Question: I am copying data from a SQL table to another one. The sink has a stored procedure which in which a SQL Merge is done. The stored procedure has been tested directly and I can confirm that it works. I also have several different copy-activities with the same logic.
However, for 2 of them, I keep getting the following 'Factory Validation Output' error.
> Sink stored procedure table name is required
Any idea where this might come from?
Here the type and procedure:
'''
-- create type
create type [sta].[my_type] as table (
<URL> null,
<URL> null,
<URL> null,
<URL> null,
<URL> null,
<URL> null
)
GO
-- create procedure
create procedure [cdw].[sp_load_table]
@mytable [sta].[my_type] readonly
as
begin
merge [cdw].[mytable] as target
-- handle duplicates
using (select distinct * from @mytable) as source
on (target.[column1] = source.[column1]
and target.[column2] = source.[column2]
and target.[column3] = source.[column3]
and target.[column4] = source.[column4]
and target.[column5] = source.[column5]
and target.[column6] = source.[column6])
when matched and (
COALESCE(target.[column1], 1) <> COALESCE(source.[column1], 1)
or COALESCE(target.[column2], 1) <> COALESCE(source.[column2], 1)
or COALESCE(target.[column3], 1) <> COALESCE(source.[column3], 1)
or COALESCE(target.[column4], 1) <> COALESCE(source.[column4], 1)
or COALESCE(target.[column5], 1) <> COALESCE(source.[column5], 1)
or COALESCE(target.[column6], 1) <> COALESCE(source.[column6], 1)) then
update
set target.[column1] = source.[column1],
target.[column2] = source.[column2],
target.[column3] = source.[column3],
target.[column4] = source.[column4],
target.[column5] = source.[column5],
target.[column6] = source.[column6]
when not matched by target
then
insert ([column1], [column2], [column3], [column4], [column5], [column6])
values (source.[column1], source.[column2], source.[column3],
source.[column4], source.[column5], source.[column6])
when not matched by source
then delete;
end
'''
And here the ADF activity:

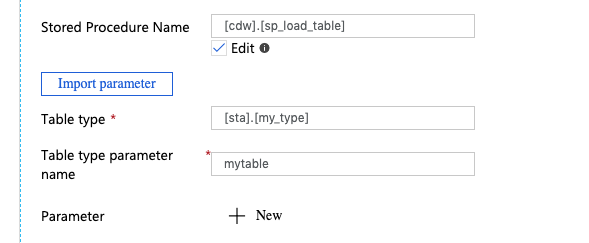
Answer: I have started a discussion on github regarding the same problem as well. It seems to be a bug at the moment. Following workaround worked for me.
Follow the discussion on Github for further info:
Github link: github.com/MicrosoftDocs/azure-docs/issues/36916
<URL>
The problem has now been fixed by the Microsoft Product team. It was a bug.